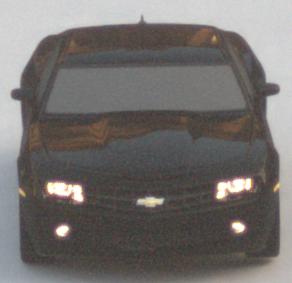
Make: Chevrolet
Model: Camaro Cabriolet 6.2 V8
Detailed model: Camaro (V) Coupé
Model produced from: 2011/09
Model produced until: 2014/02
Doors: 2
Color: black
Road condition: dry road
Daytime: sunrise or sunset
Contrast: low contrast